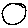
Label: circle